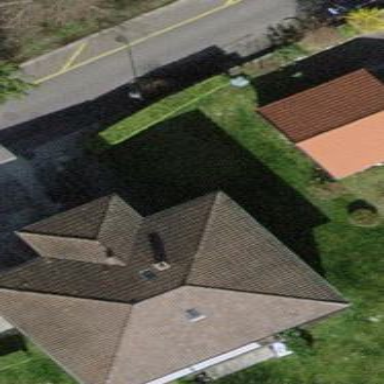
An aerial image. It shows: Detached building with hipped roof.